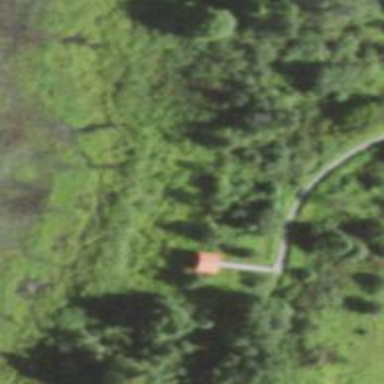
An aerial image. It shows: Bird hide located in leisure land.